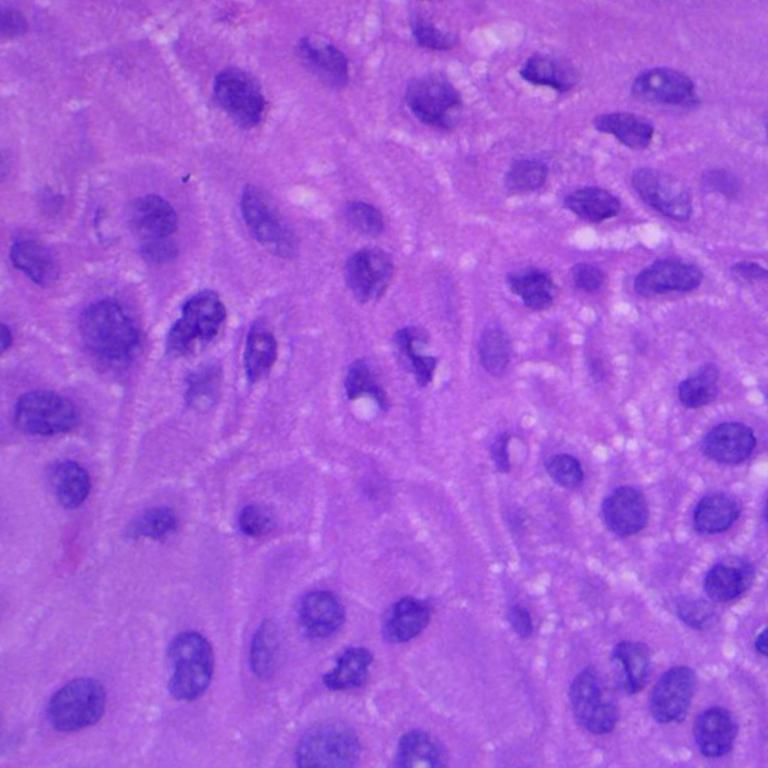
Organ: lung
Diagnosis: squamous carcinomas